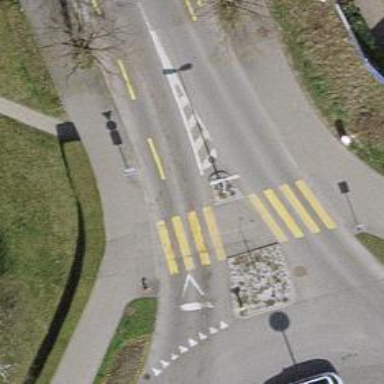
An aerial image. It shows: Uncontrolled zebra crossing on the road.